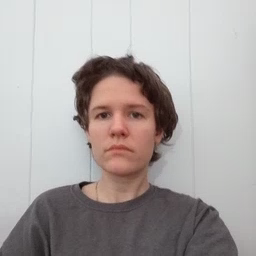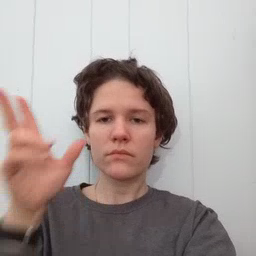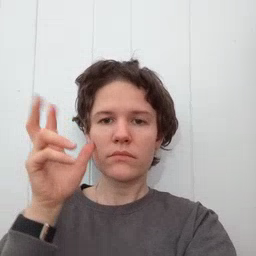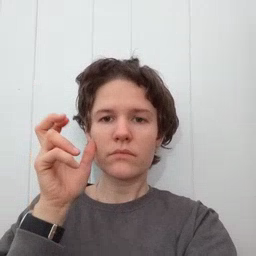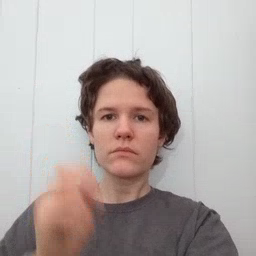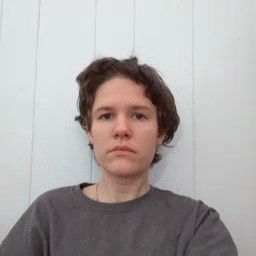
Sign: listen